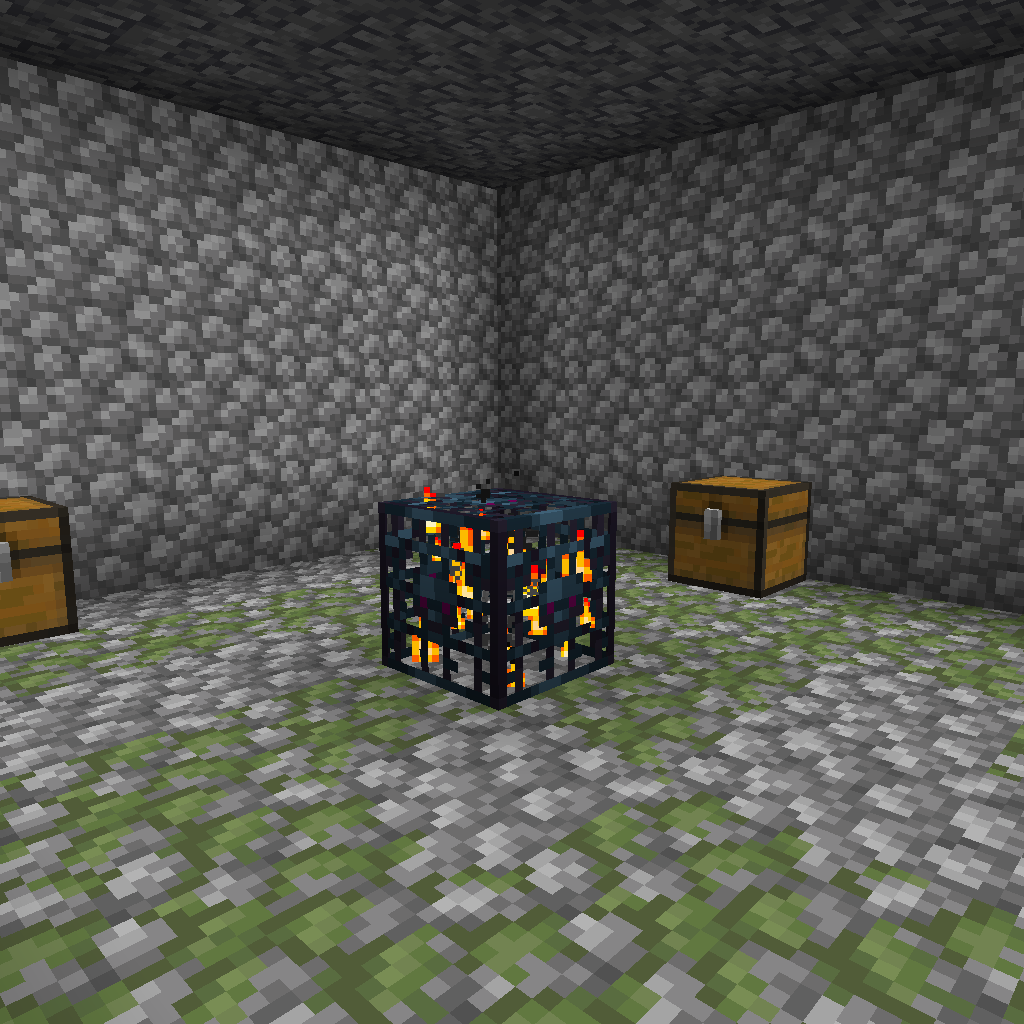
monster room with spawner and 2 wooden chests